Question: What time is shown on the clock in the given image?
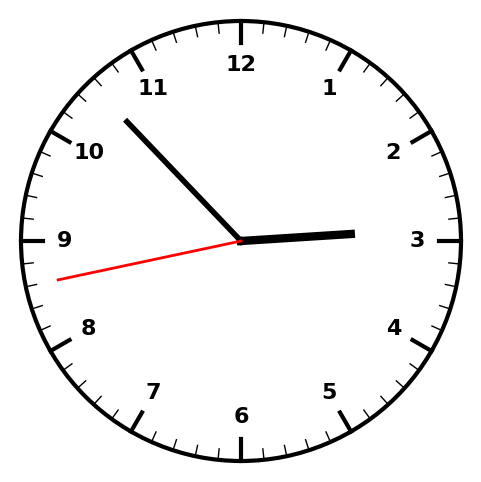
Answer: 02:52:43